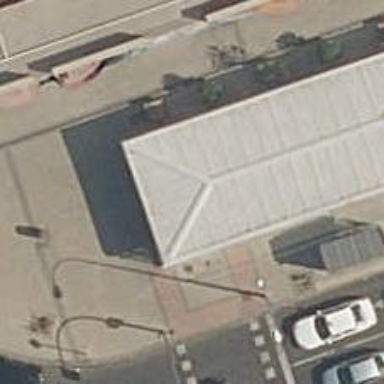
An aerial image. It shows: Subway entrance.